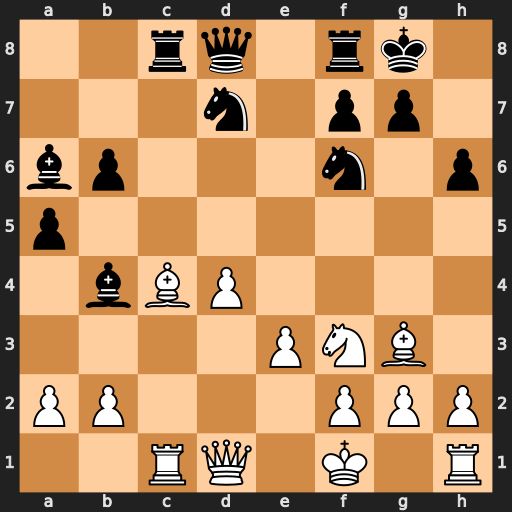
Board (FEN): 2rq1rk1/3n1pp1/bp3n1p/p7/1bBP4/4PNB1/PP3PPP/2RQ1K1R
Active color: w
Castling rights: -
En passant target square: -
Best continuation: Bxa6 Rxc1 Qxc1